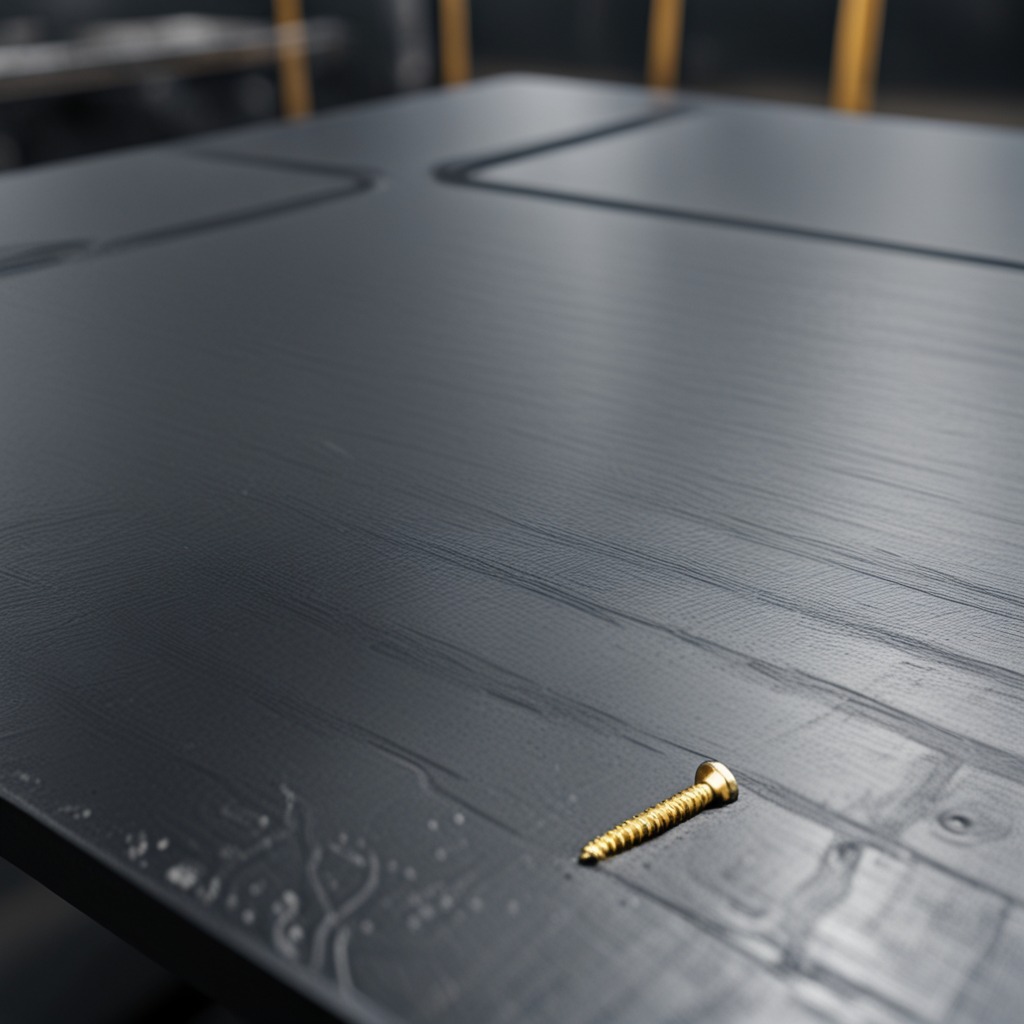
A metal screw is lying on a cold steel table in a mining workshop.